Interaction volume radius: 10 \u00c5
Interaction volume height: 10 \u00c5
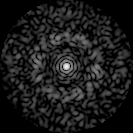
Disorder parameter: 0.8775